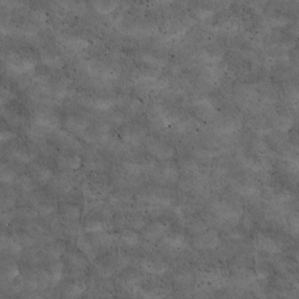
Label: non_frost